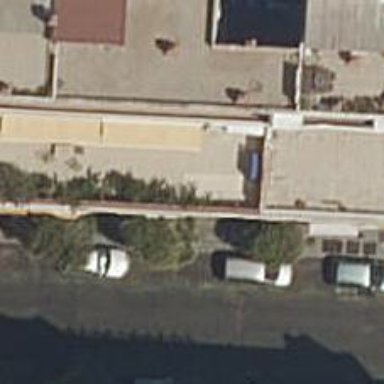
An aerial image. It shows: Restaurant.